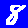
Digit: 8